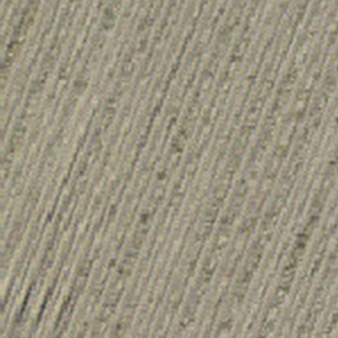
Label: other